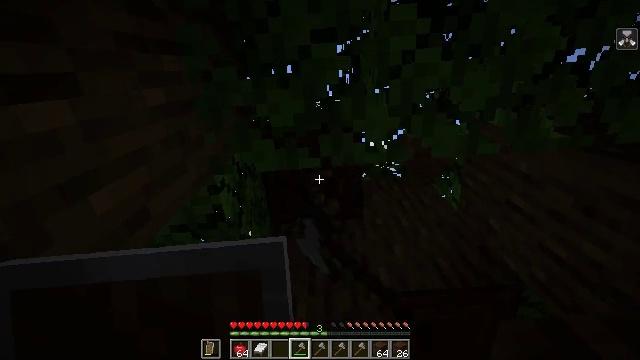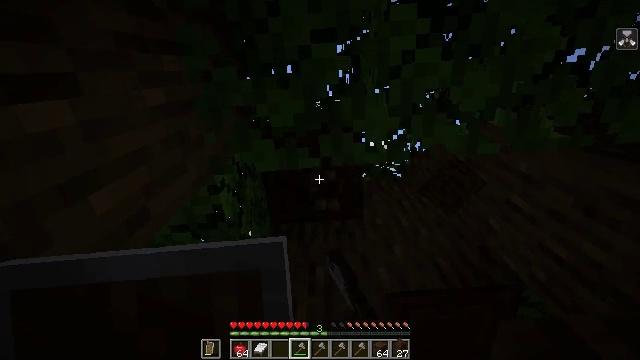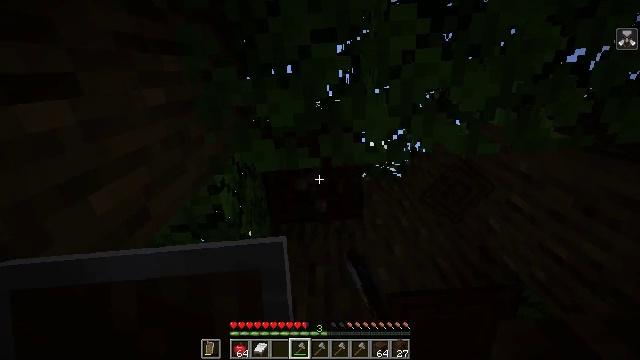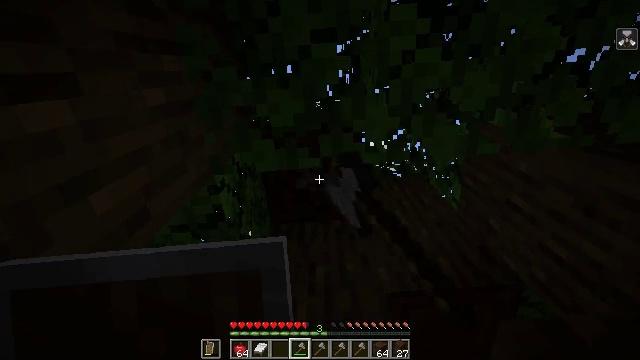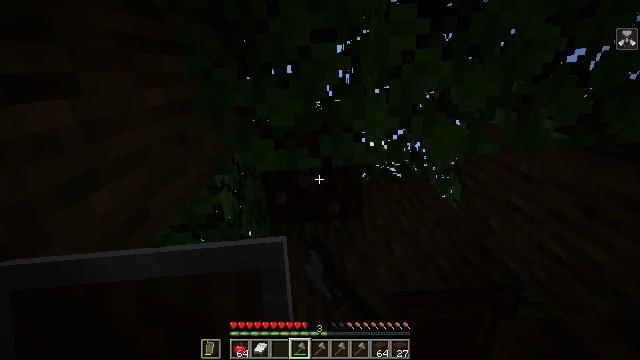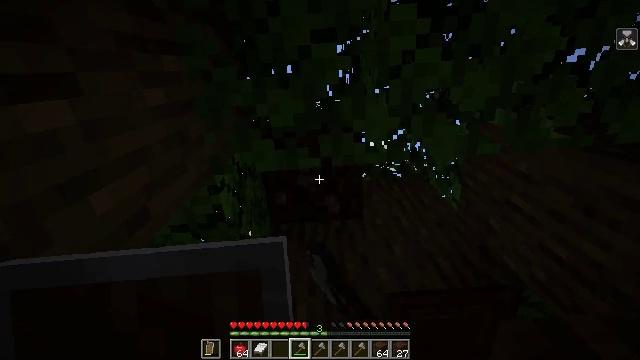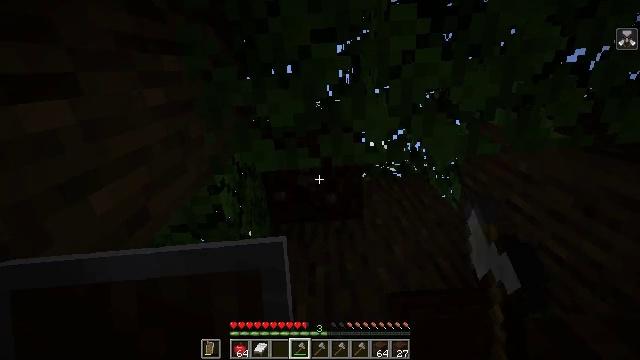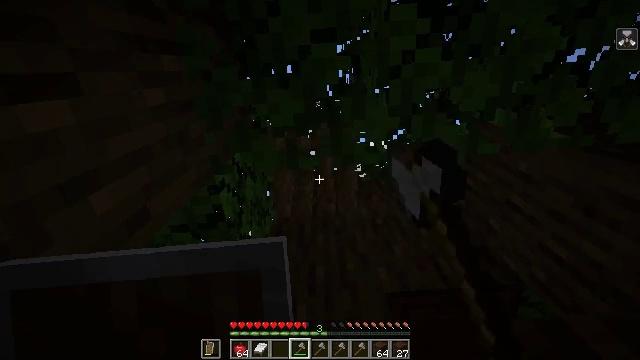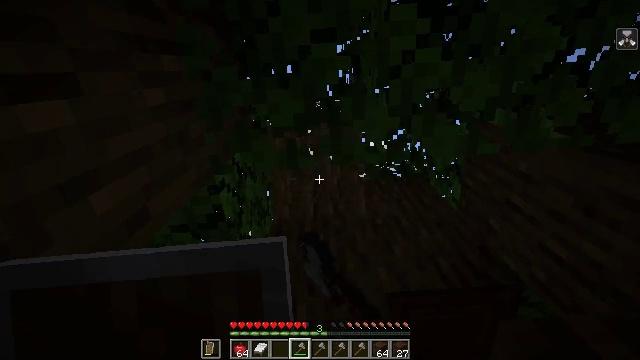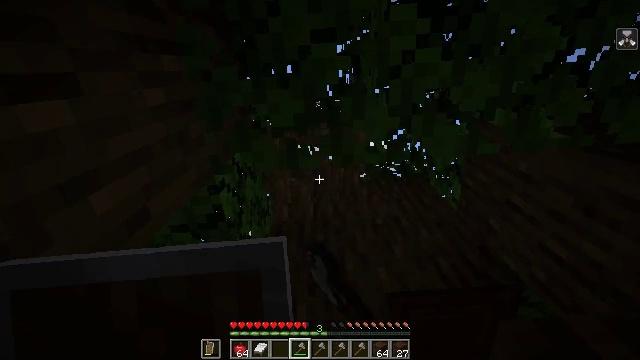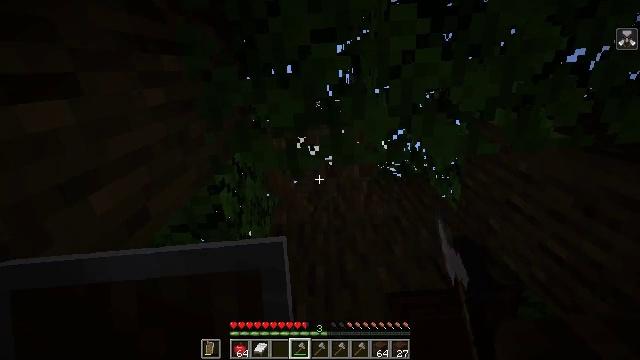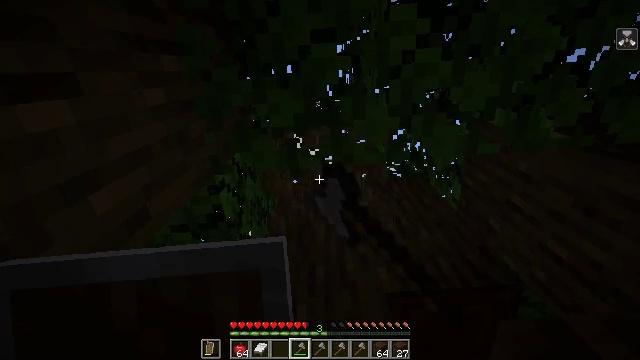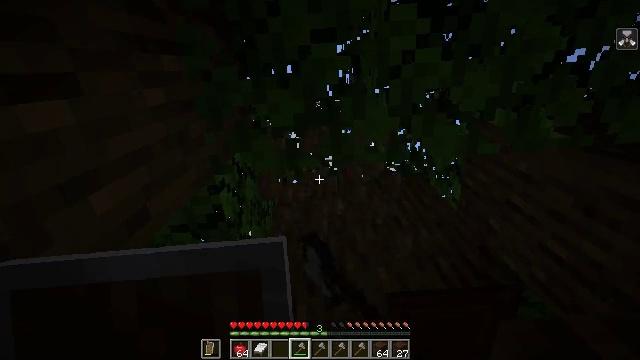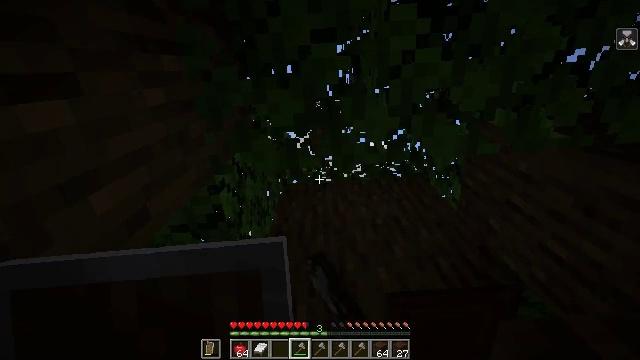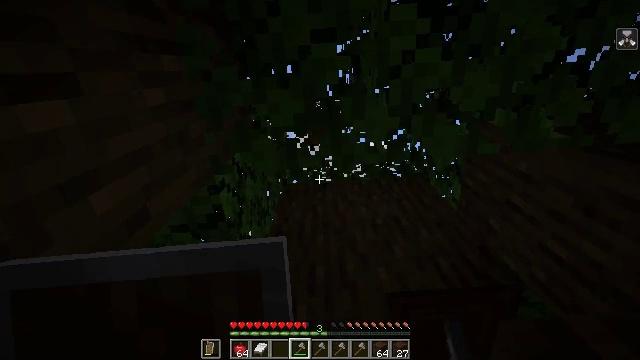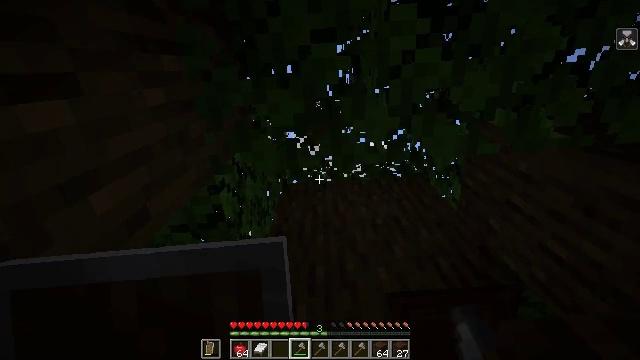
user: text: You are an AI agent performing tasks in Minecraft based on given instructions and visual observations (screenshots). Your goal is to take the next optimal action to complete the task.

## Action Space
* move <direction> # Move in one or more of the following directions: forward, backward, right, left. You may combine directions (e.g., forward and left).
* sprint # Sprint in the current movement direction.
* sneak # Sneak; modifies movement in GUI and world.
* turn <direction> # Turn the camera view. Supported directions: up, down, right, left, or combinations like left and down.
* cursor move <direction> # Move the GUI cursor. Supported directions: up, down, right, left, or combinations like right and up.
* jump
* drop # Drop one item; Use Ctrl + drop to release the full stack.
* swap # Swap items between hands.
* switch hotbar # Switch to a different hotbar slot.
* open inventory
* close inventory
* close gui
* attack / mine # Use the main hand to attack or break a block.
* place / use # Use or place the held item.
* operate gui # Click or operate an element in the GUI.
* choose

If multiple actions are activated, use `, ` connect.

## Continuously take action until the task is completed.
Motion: motion action
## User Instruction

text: Break the dark oak log in the forest.
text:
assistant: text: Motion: attack / mine
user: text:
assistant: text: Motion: attack / mine
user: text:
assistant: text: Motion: attack / mine
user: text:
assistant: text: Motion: attack / mine
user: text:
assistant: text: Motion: attack / mine
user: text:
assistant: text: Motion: attack / mine
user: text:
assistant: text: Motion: attack / mine
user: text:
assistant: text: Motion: attack / mine
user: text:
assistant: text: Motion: attack / mine
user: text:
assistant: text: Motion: attack / mine
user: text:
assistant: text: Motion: attack / mine
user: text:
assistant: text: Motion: attack / mine
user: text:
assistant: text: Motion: attack / mine
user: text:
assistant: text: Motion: attack / mine
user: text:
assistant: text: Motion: attack / mine
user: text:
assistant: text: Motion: turn down, attack / mine
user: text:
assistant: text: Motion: turn right and down, attack / mine
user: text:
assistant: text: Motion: turn down, attack / mine
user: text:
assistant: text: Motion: attack / mine
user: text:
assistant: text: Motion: attack / mine
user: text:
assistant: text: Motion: attack / mine
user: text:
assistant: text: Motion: attack / mine
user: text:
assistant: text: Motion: attack / mine
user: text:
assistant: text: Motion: attack / mine
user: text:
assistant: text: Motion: attack / mine
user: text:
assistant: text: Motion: attack / mine
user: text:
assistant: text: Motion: attack / mine
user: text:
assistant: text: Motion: attack / mine
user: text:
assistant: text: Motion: attack / mine
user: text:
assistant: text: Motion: attack / mine